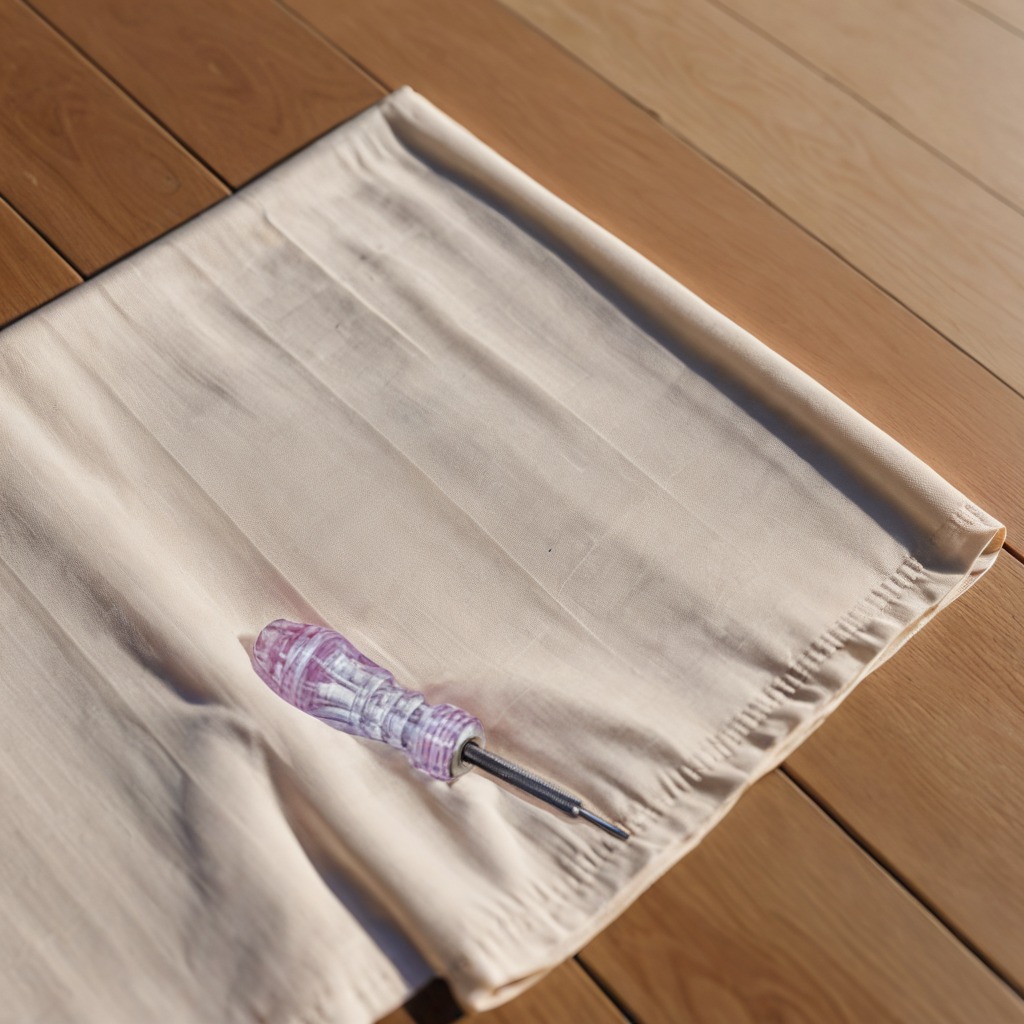
A screwdriver is lying on a wooden table in an outdoor workshop during daytime bright natural light soft shadows worn but beneath the cloth.